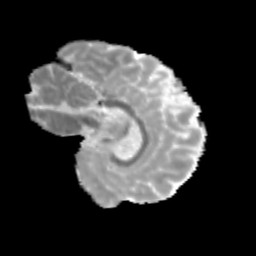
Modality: MD
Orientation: sagittal
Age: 11
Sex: female
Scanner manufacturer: siemens
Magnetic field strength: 3 T
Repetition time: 3.8 s
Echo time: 0.07 s